Question: I am using <URL>. Would anyone know if this is a bug in the color panel ? Same issue in Chrome, so I would not think this is broswer specific.

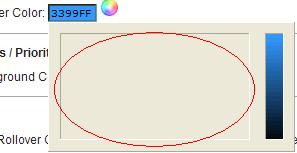
Answer: The solution for this issue is to download the following 3 images and to copy them to your webserver next to your jscolor.js file.
- <URL>
The reason that this is not mentioned at jscolor.com is probably that they want to track where their jscolor script is running, since the script tries to download these 3 images from their webserver.